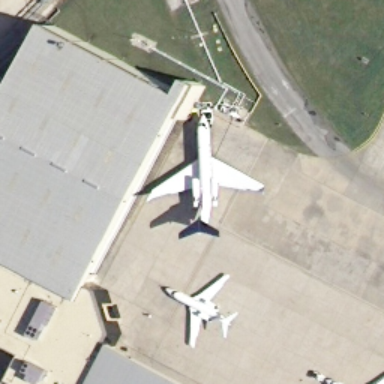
There is two airplanes in the airport .